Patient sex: F
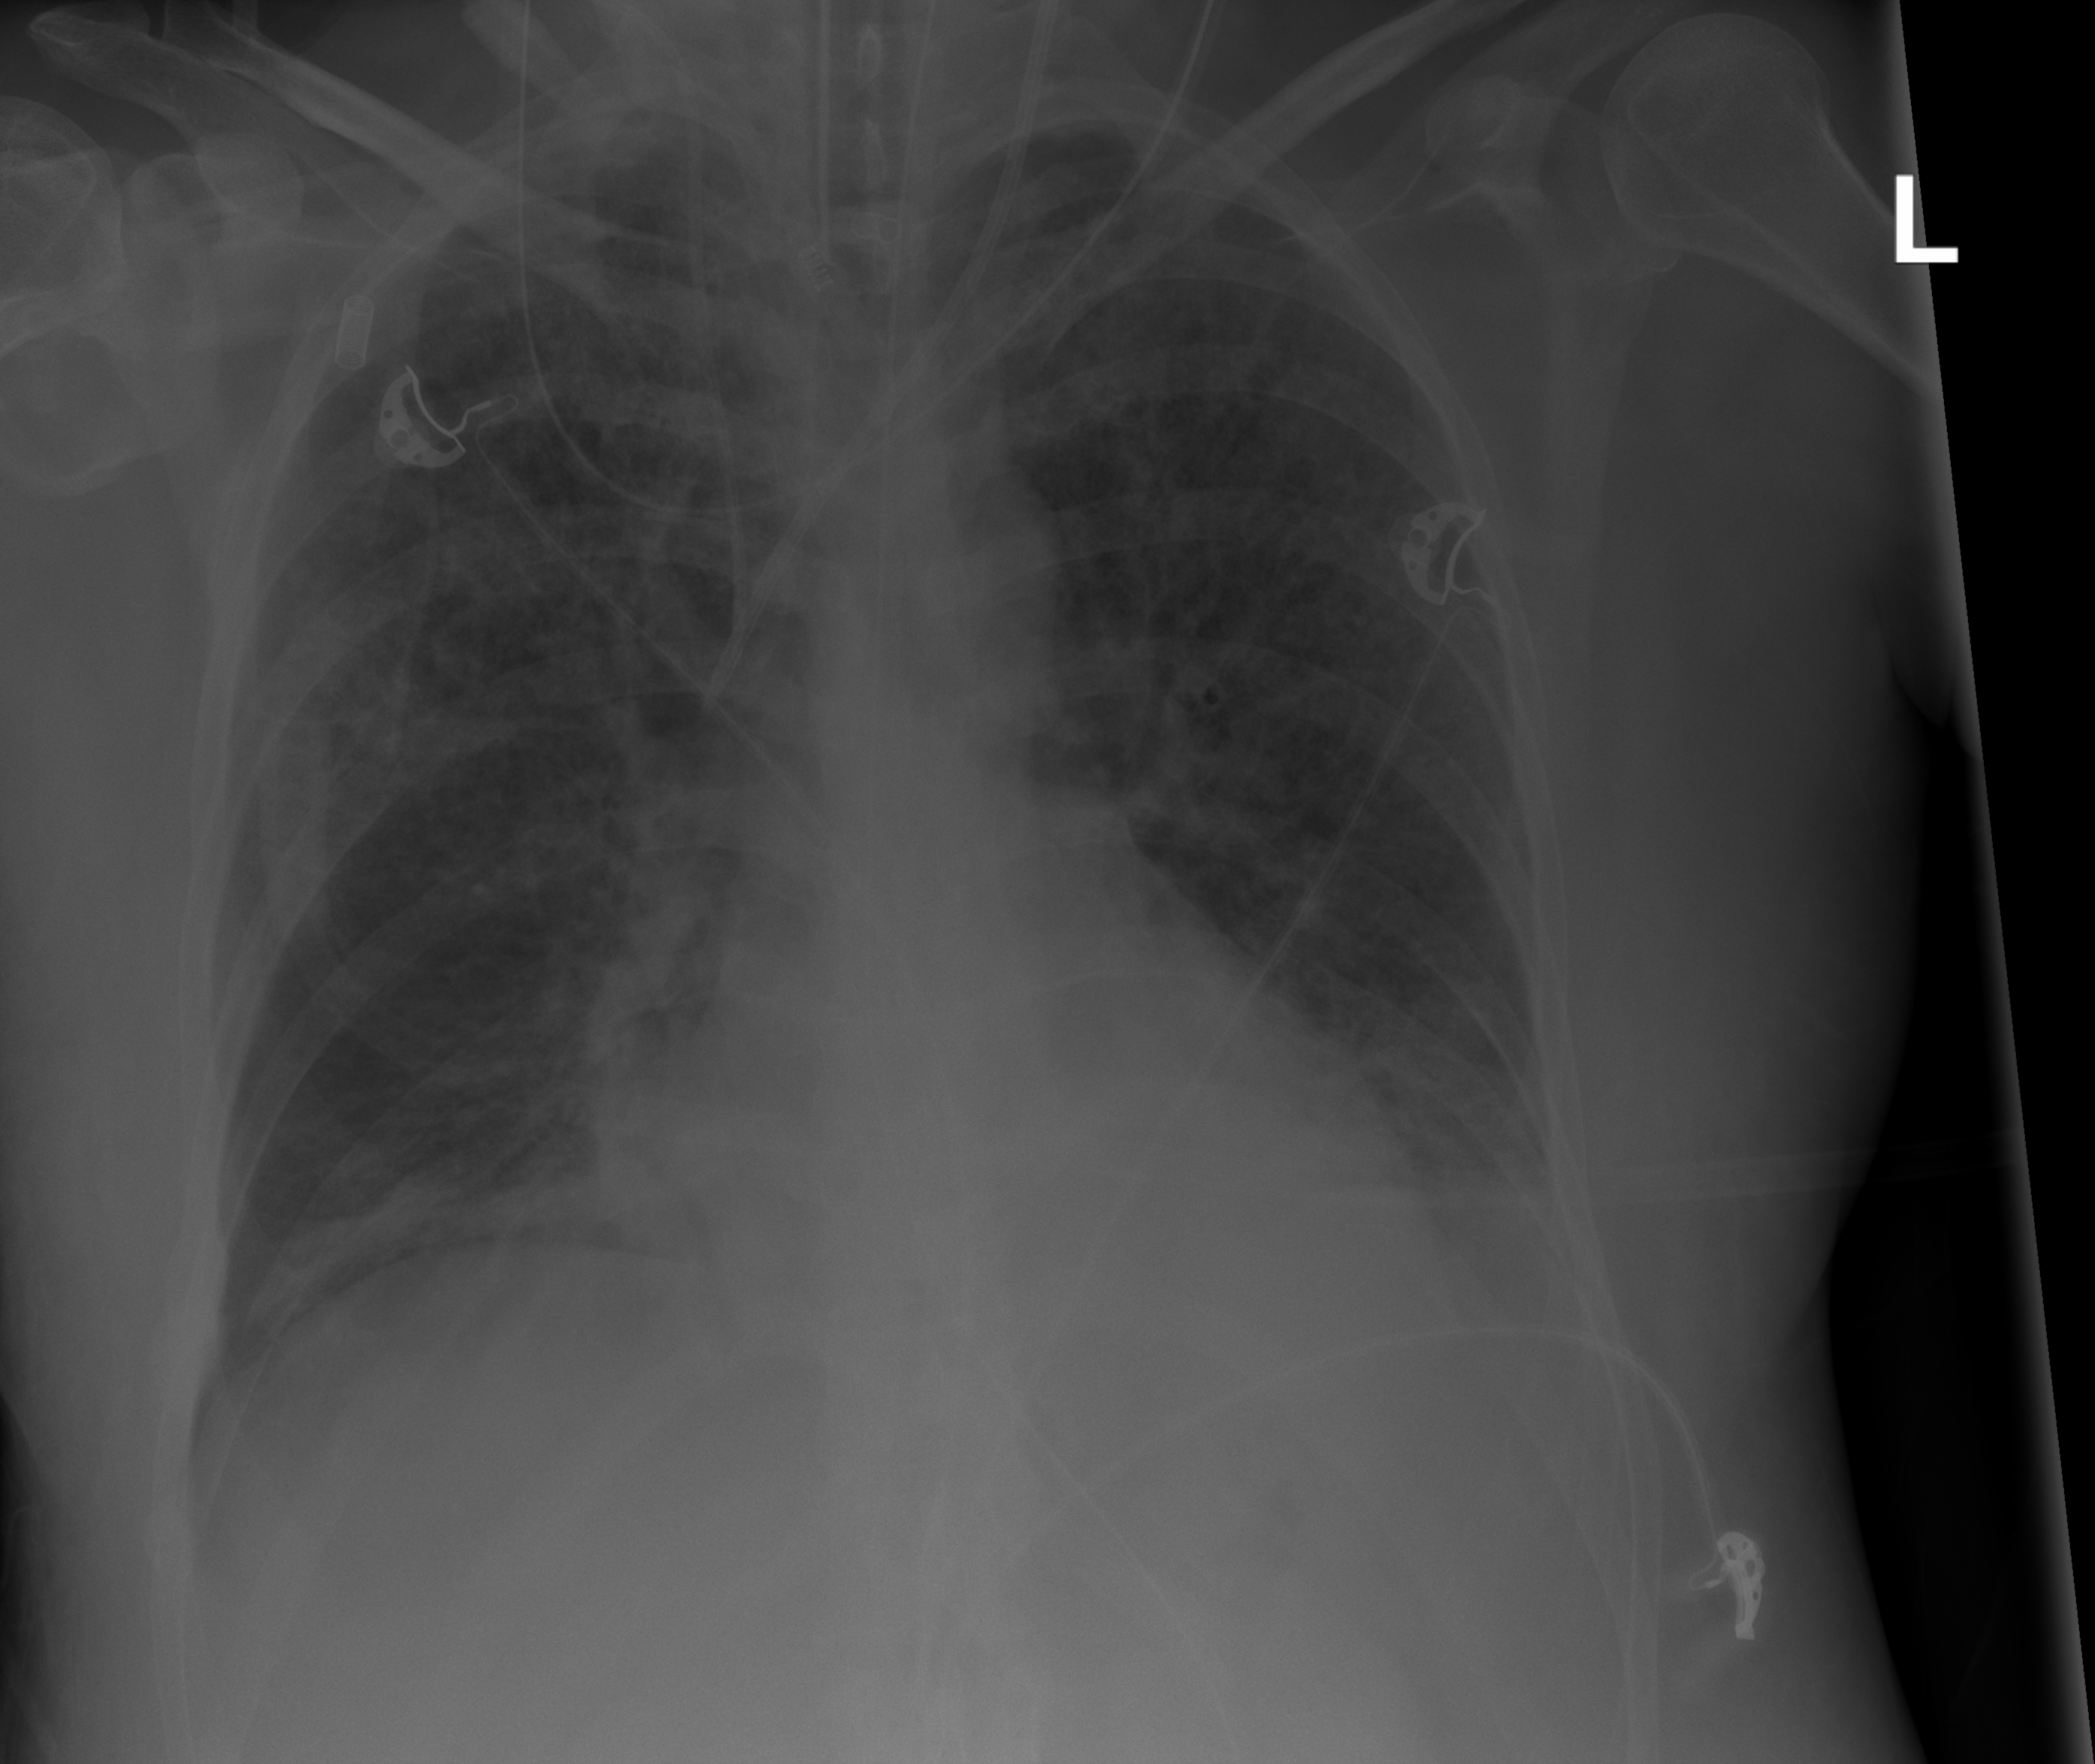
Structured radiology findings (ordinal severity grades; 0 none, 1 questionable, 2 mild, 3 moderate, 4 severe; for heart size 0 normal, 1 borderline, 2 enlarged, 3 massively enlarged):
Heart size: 1
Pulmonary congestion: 2
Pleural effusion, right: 0
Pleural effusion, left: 2
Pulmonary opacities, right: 3
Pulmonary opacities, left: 3
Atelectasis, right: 2
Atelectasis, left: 2